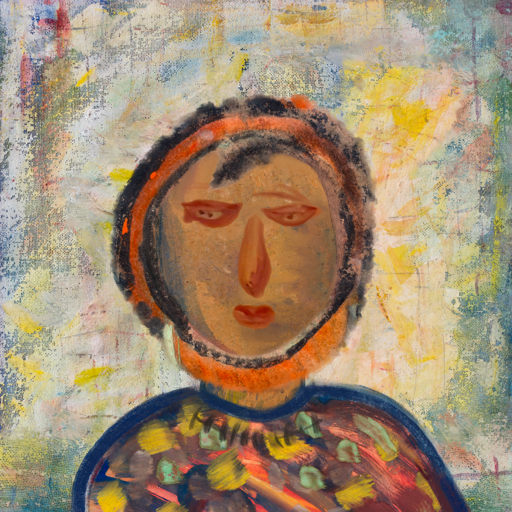
Background: Irani, Head And Neck Front: In_The_Sun, Face Front: Pious_Lady, Bust: Mother_And_Son_Mother, Hair Front: Childish, Head Accessory: Blank, Second Necklace: Blank, Necklace: In_The_Sun, Baby: Blank